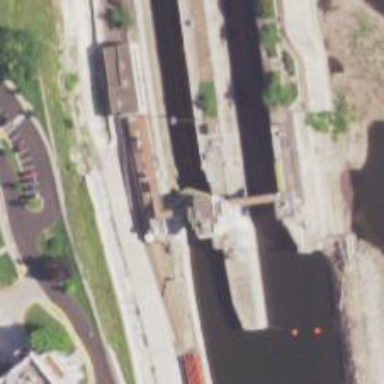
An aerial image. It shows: Lock gate on waterway.